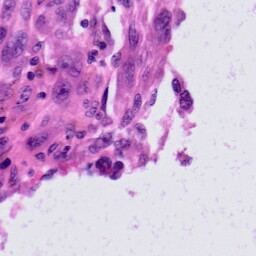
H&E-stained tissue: Skin